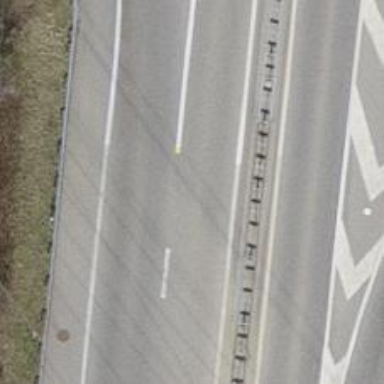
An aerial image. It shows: Motorway link.